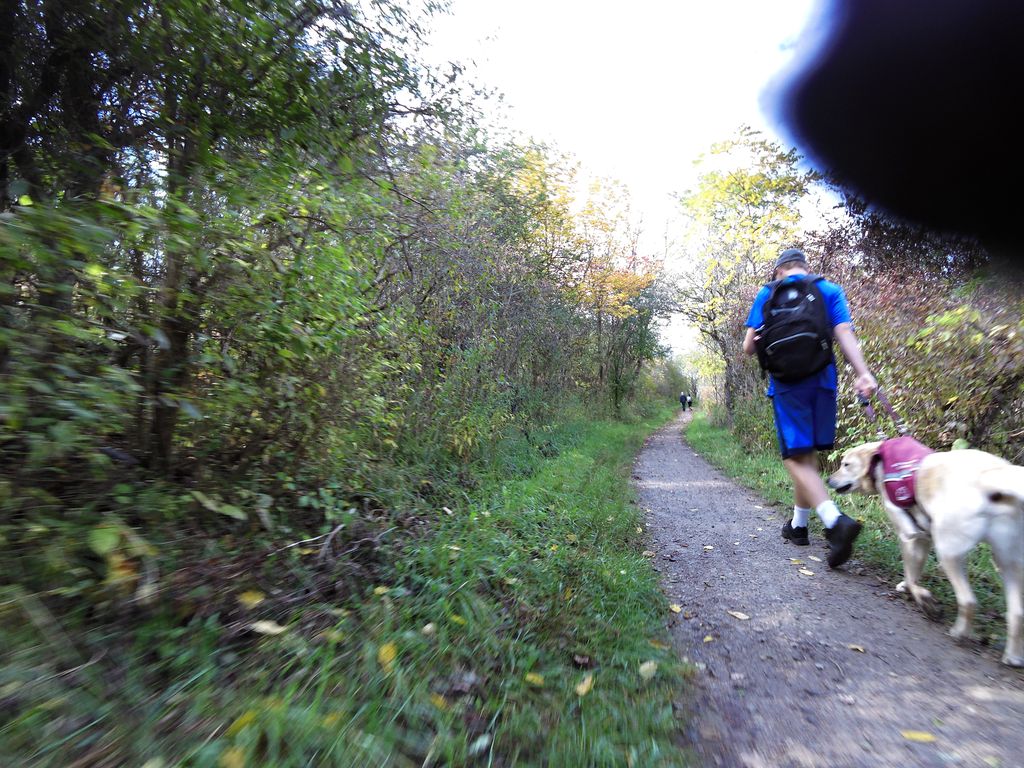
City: hamilton